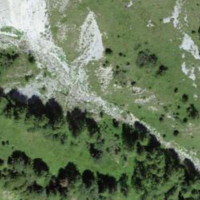
EUNIS habitat code: 26
Species observed at this site:
Turdus torquatus
Chorthippus biguttulus
Ptyonoprogne rupestris